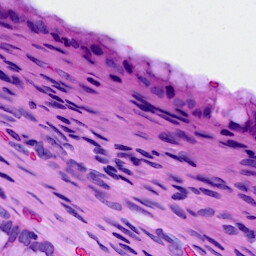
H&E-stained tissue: Cervix